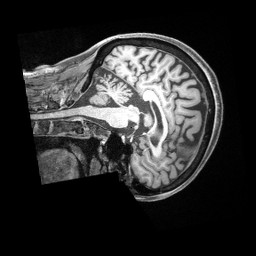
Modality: T1w
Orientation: sagittal
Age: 71
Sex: female
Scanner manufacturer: siemens
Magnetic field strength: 3 T
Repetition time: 2.5 s
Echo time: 0.00222 s